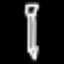
Label: pencil